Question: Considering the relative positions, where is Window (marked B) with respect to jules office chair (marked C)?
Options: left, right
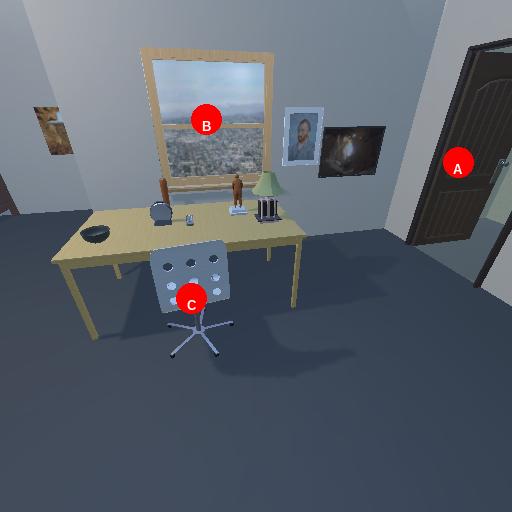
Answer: left